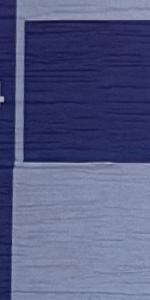
Label: Empty